Field crop: tomato
Growth stage: 2
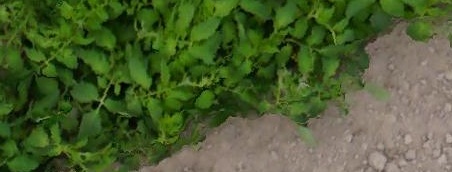
Species: tomato